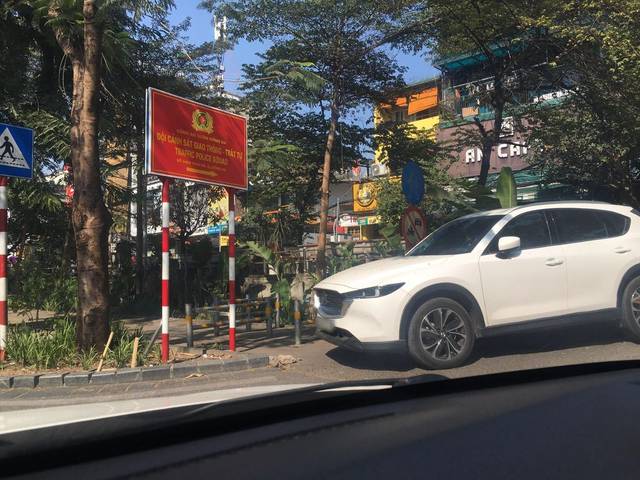
Region: Vietnam
Coordinates: 21.016, 105.816